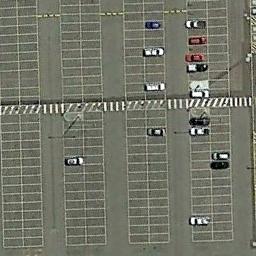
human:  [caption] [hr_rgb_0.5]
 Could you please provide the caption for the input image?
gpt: There are several cars on the parking lot .

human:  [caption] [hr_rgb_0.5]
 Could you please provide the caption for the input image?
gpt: Six rows of cars were parked in the parking lot .

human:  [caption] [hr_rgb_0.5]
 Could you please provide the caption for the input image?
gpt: There are some cars on the parking lot .

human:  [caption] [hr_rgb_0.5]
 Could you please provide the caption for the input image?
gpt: The parking lot has several parked cars but lots of parking spaces are still empty .

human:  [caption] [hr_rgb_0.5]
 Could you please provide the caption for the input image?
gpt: There are several cars and many empty space on the parking lot .